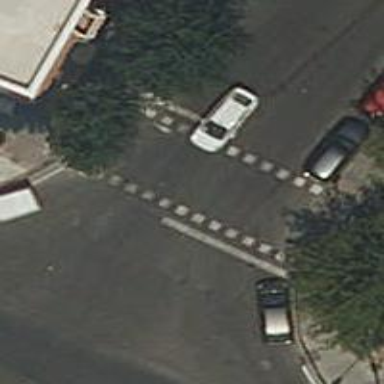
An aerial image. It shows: Crossing with zebra traffic signals.